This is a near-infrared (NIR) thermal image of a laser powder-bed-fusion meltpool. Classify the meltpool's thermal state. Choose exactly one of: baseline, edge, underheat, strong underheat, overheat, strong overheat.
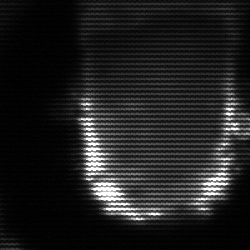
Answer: baseline